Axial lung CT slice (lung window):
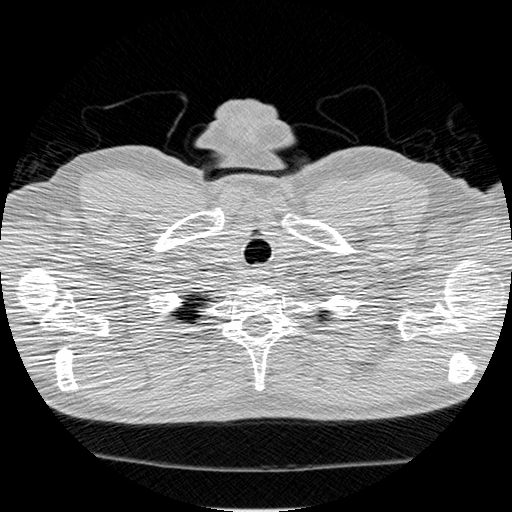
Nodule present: no